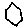
Label: hexagon